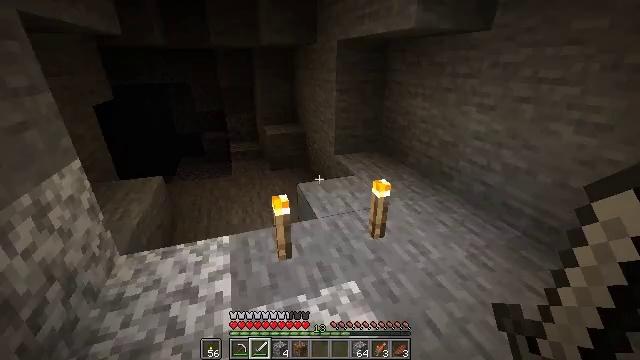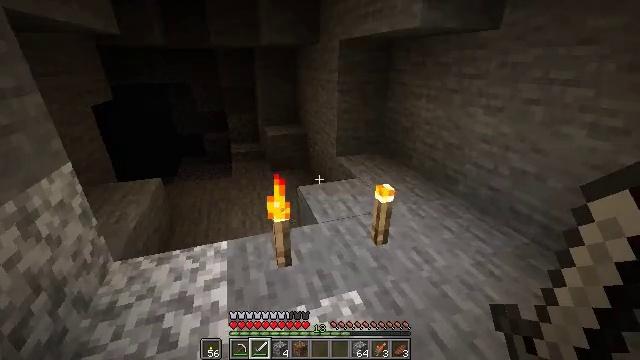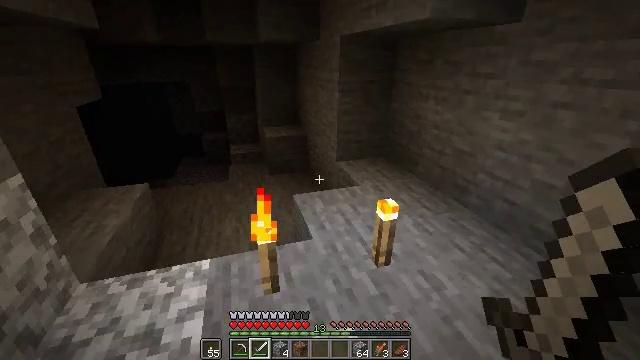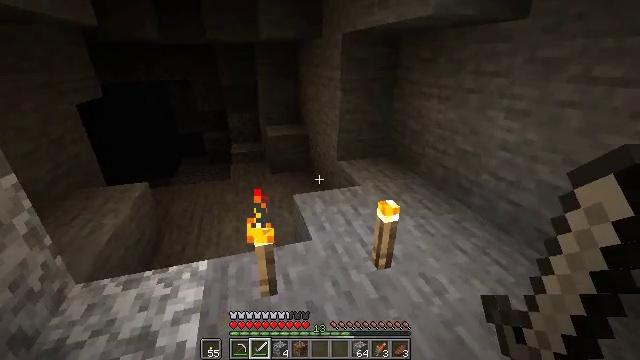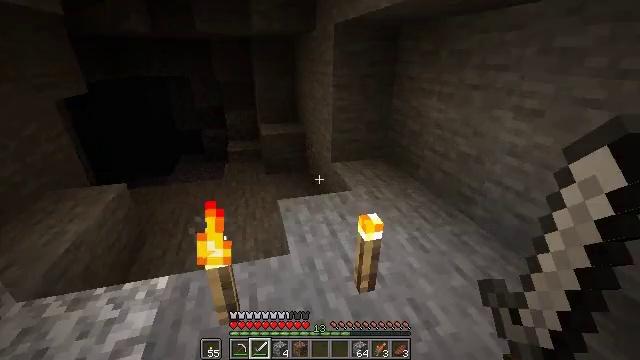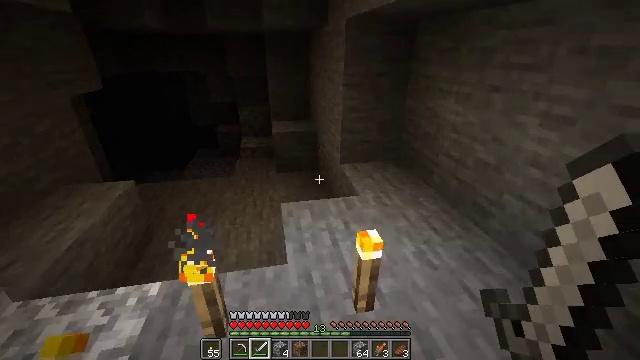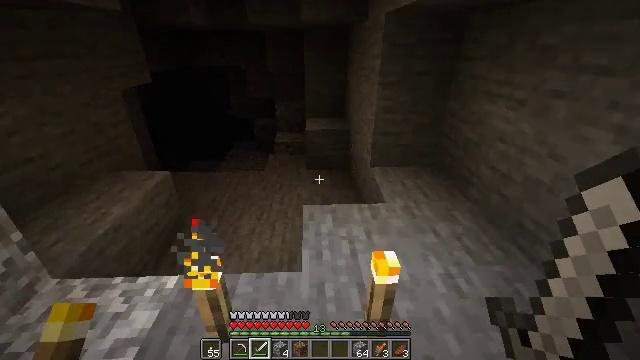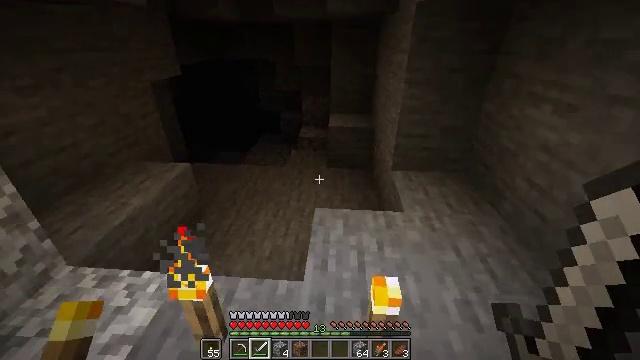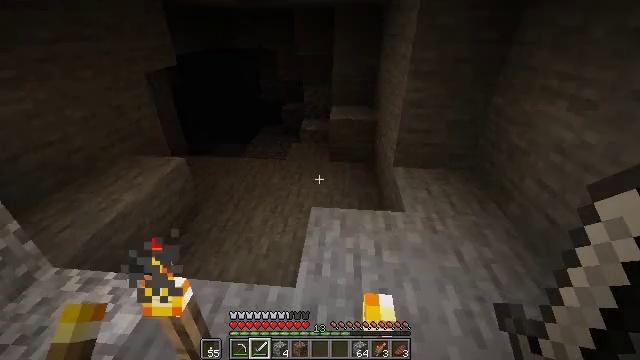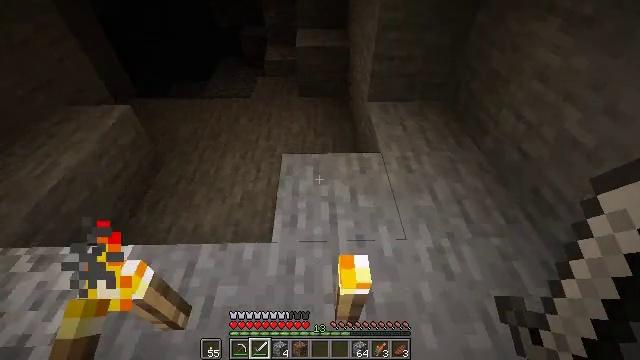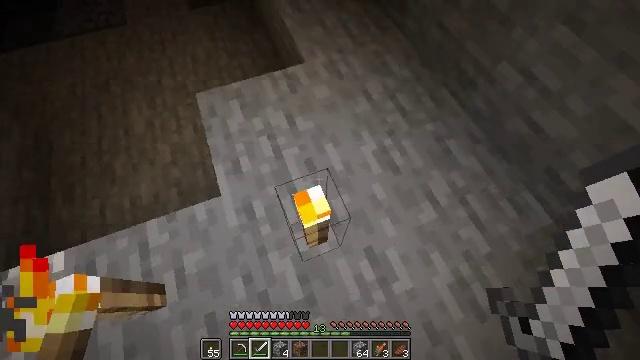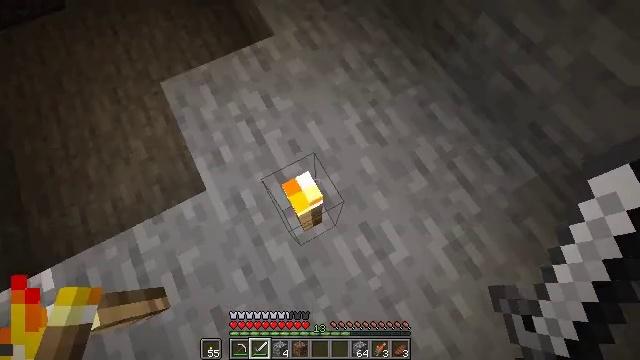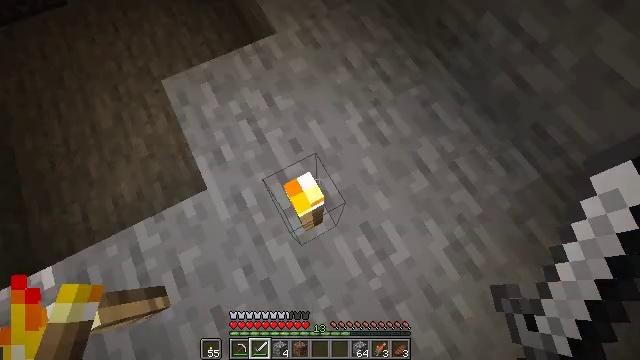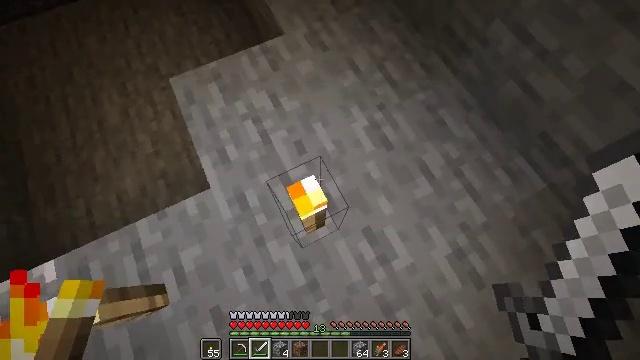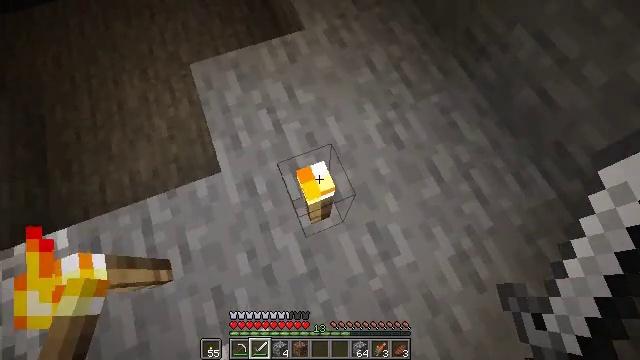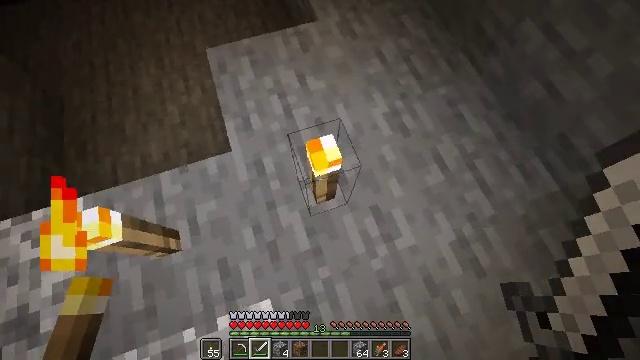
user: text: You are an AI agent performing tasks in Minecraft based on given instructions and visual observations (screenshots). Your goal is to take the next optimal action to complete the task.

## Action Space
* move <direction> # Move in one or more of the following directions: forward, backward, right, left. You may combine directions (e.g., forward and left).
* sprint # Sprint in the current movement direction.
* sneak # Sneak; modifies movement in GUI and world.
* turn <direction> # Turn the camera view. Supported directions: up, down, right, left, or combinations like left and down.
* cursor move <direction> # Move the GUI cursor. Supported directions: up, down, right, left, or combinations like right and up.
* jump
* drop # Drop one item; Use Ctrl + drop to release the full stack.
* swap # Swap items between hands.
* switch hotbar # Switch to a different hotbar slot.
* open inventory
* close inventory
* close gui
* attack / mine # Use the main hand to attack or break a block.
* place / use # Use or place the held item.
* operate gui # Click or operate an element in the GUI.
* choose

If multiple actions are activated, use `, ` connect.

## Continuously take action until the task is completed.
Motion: motion action
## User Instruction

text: Gather the torch from its position.
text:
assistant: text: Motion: move forward
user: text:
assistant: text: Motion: move forward and move right
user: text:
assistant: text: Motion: move forward and move right
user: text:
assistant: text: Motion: move forward and move right, turn left
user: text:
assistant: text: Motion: move forward and move right, turn left
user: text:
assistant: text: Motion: move forward and move right, turn left
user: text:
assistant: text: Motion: move forward and move right, turn left and down
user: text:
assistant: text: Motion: move forward, turn left and down
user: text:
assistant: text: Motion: move forward, turn right and down
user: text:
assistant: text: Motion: turn right and down
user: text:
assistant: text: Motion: turn right and down
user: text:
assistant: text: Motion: no_op
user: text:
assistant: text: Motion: turn left
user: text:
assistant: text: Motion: move back, turn left
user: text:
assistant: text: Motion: move back, turn left
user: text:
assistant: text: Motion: move back, turn left
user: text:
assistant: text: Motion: move back
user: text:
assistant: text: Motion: move back
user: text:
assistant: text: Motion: attack / mine
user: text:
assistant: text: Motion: turn right and up, attack / mine
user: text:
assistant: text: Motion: turn right and up
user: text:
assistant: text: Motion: turn up
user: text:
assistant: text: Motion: no_op
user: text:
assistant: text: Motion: no_op
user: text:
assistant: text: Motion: no_op
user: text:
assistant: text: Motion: attack / mine
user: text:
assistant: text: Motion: attack / mine
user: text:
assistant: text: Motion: turn left and up
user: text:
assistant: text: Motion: turn left and up
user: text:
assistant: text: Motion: turn left and up